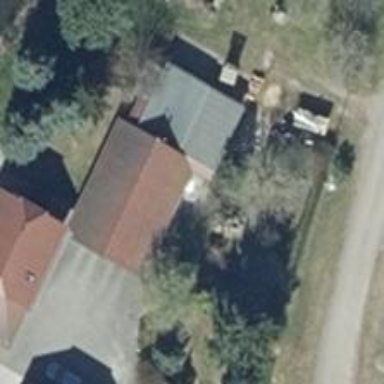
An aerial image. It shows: Building with gabled roof oriented along its length.